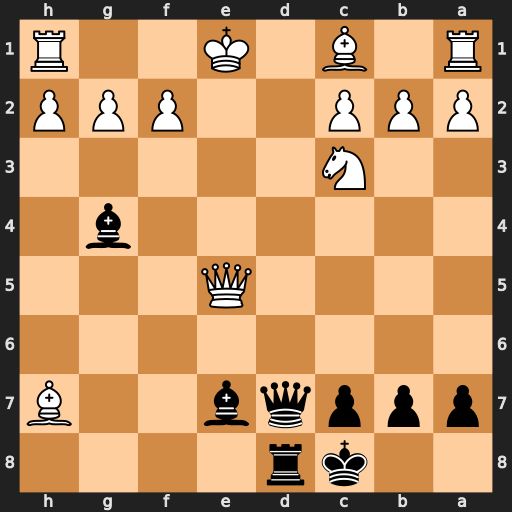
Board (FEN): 2kr4/pppqb2B/8/4Q3/6b1/2N5/PPP2PPP/R1B1K2R
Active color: b
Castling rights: KQ
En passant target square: -
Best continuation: Qd1+ Nxd1 Rxd1#